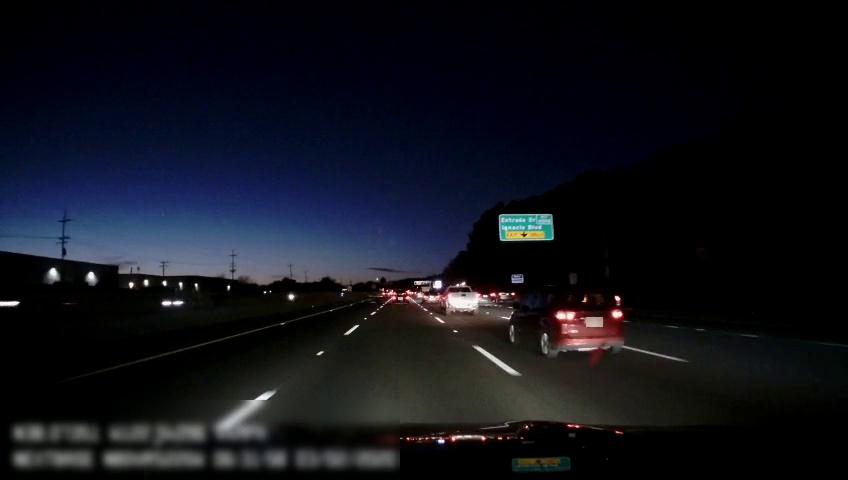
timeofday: Night
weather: Other
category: Drivable Space
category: Vehicles | Truck
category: Vehicles | Car
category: Vehicles | Car
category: Vehicles | Car
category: Vehicles | Car
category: Vehicles | Car
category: Lanes | Alternate Lane
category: Lanes | Alternate Lane
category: Lanes | Alternate Lane
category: Lanes | Alternate Lane
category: Lanes | Alternate Lane
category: Traffic | Signs
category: Traffic | Signs